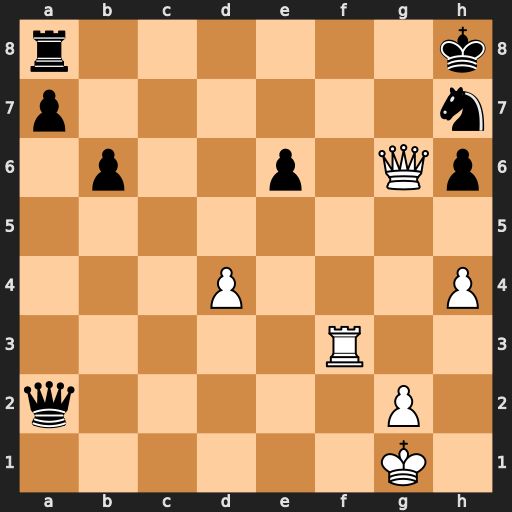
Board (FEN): r6k/p6n/1p2p1Qp/8/3P3P/5R2/q5P1/6K1
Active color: w
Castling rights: -
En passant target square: -
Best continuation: Rf7 Qb1+ Qxb1